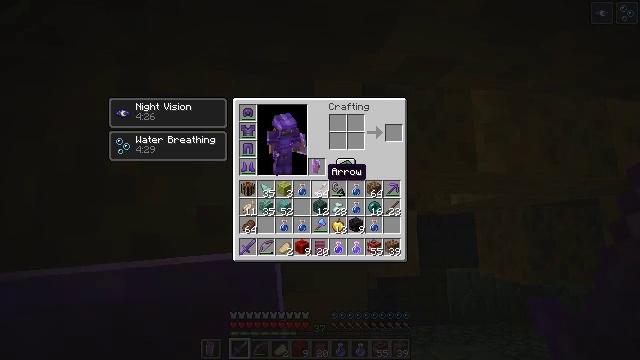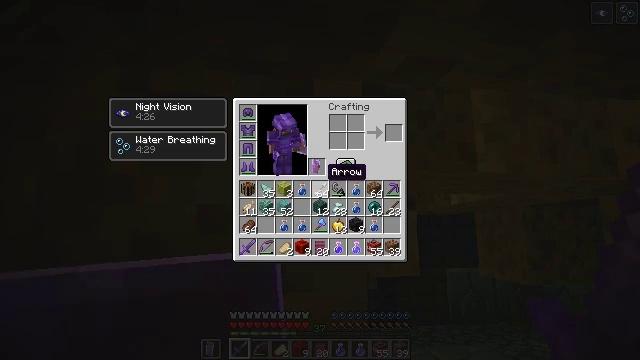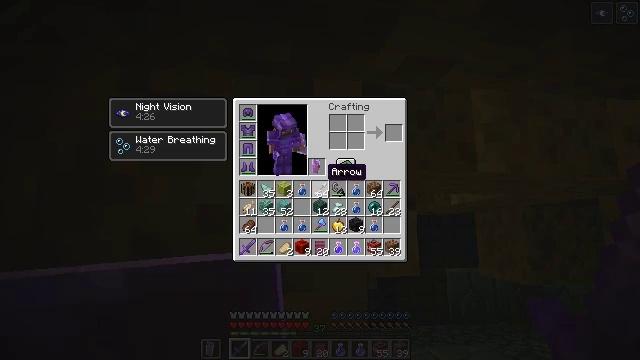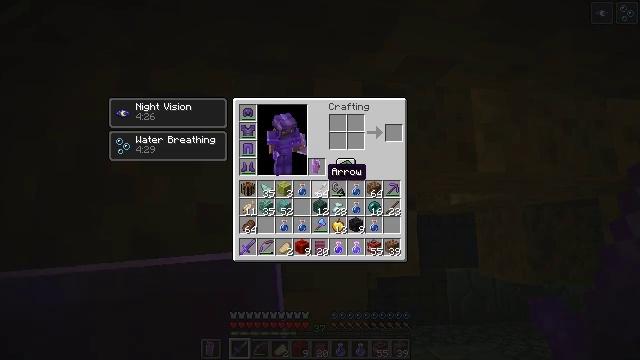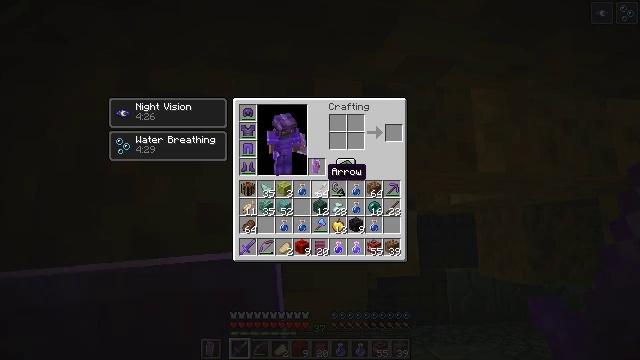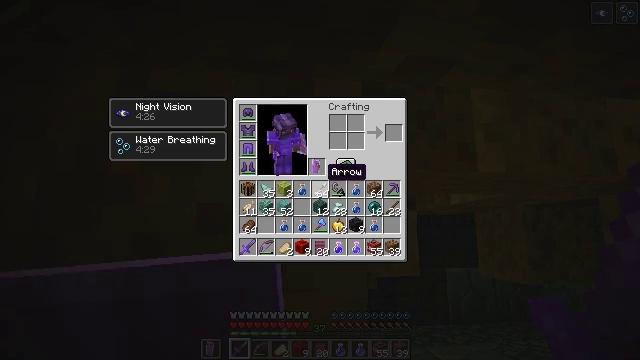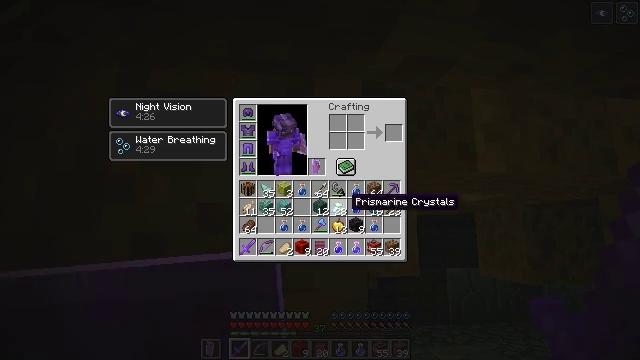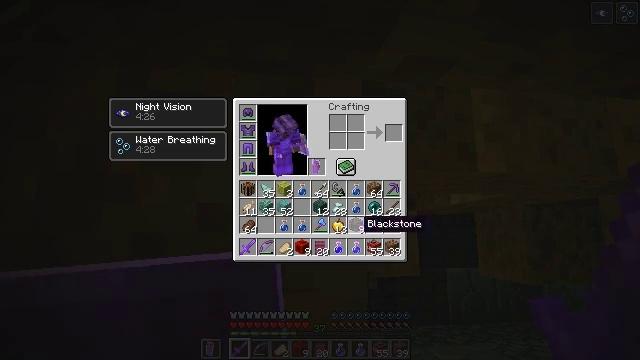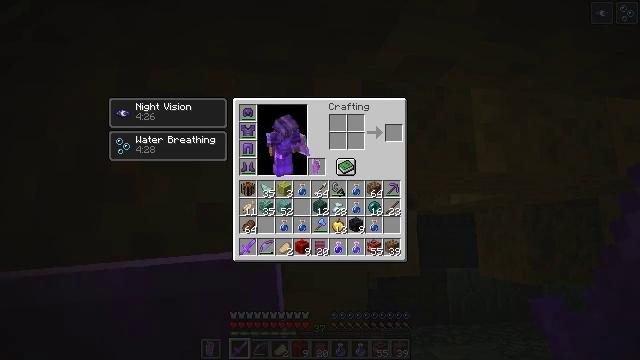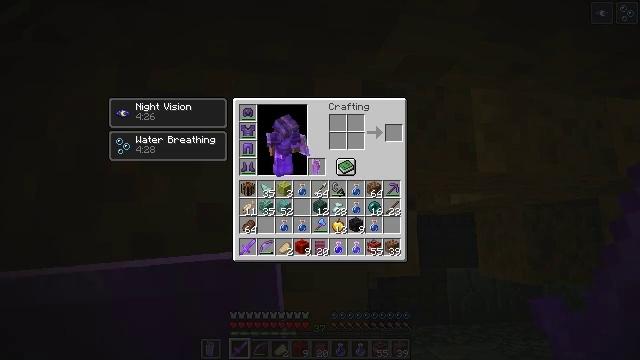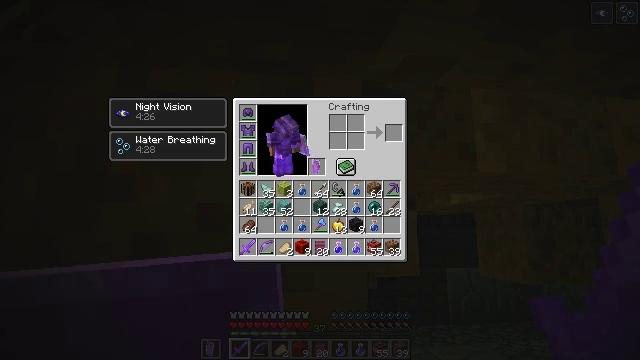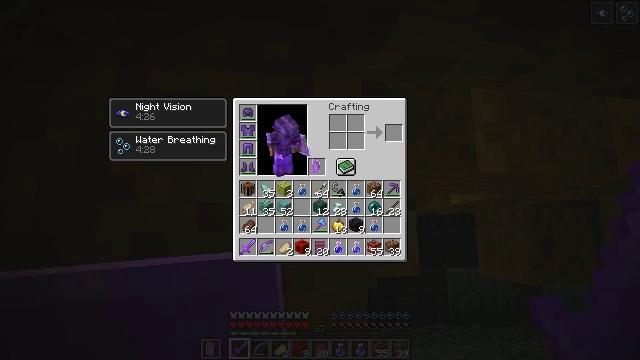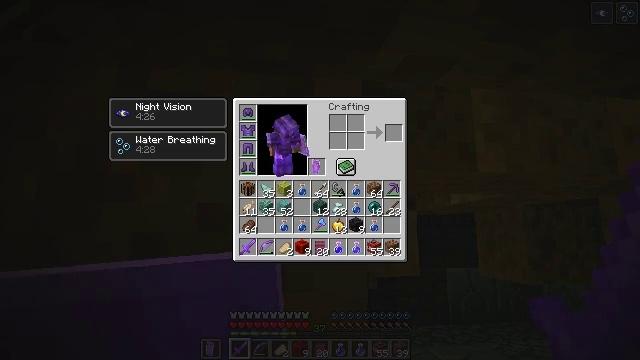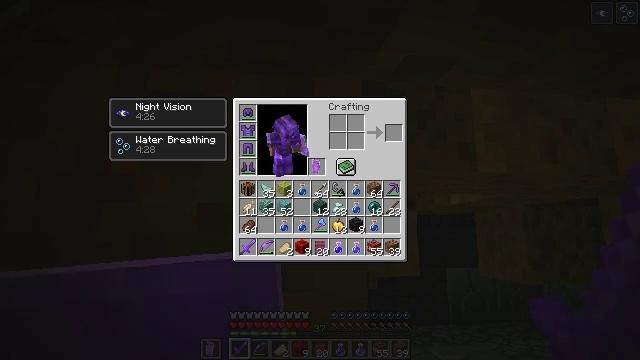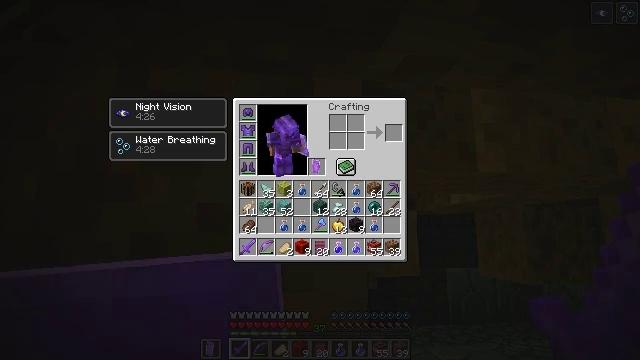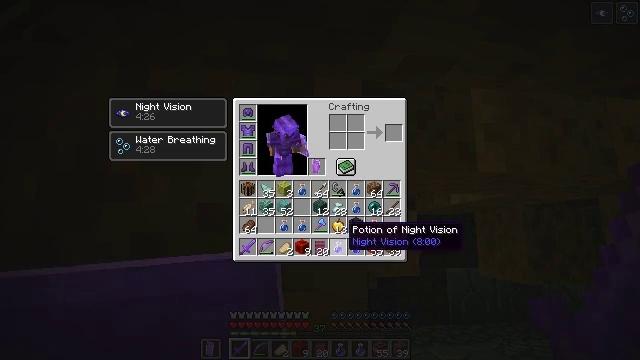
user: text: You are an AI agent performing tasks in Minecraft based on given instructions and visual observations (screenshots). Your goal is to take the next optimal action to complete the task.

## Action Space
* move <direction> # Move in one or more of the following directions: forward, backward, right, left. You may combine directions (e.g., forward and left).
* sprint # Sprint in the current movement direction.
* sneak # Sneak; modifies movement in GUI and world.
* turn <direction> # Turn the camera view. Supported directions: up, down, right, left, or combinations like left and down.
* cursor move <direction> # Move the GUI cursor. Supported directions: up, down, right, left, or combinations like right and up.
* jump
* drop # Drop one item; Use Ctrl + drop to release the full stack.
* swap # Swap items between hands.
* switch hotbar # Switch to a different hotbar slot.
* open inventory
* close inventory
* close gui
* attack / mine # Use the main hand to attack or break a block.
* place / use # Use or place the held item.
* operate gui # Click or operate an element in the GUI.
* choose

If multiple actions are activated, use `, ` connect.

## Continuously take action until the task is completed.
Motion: motion action
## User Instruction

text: Acquire a wet sponge from an ocean monument.
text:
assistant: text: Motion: no_op
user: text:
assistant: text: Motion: no_op
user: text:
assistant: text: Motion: no_op
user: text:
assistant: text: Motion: no_op
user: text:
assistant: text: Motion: no_op
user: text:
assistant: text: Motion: turn right and down
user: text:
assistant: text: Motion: turn right and down
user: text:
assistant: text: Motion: no_op
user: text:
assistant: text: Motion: no_op
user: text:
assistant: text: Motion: no_op
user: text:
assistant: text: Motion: no_op
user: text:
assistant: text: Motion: no_op
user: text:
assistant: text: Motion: no_op
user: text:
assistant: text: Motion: no_op
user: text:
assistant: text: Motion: no_op
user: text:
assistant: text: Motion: no_op
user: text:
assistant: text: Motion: no_op
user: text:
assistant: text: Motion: no_op
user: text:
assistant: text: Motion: no_op
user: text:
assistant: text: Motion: no_op
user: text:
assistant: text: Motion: no_op
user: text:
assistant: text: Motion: no_op
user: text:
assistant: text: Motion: no_op
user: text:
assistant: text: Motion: no_op
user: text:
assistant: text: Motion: no_op
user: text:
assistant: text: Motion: no_op
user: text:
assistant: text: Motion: no_op
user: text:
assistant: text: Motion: no_op
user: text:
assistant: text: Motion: no_op
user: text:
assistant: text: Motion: no_op